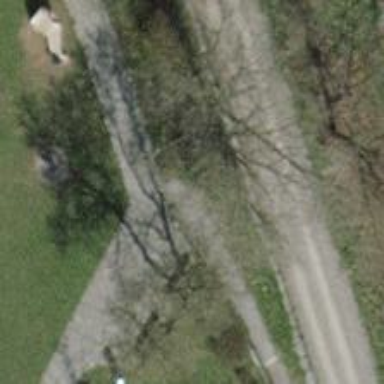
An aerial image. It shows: Footway along the road.